Question: I am trying to create a custom ViewGroup, and I want to use it with a full screen application. I am using the "requestWindowFeature(Window.FEATURE_NO_TITLE)" to hide the title bar. The title bar is not showing, but it still consuming space on top of the window.

The image above was generated with the following code:
'''
public class CustomLayoutTestActivity extends Activity {
@Override
public void onCreate(Bundle savedInstanceState) {
super.onCreate(savedInstanceState);
requestWindowFeature(Window.FEATURE_NO_TITLE);
Button b = new Button(this);
b.setText("Hello");
CustomLayout layout = new CustomLayout(this);
layout.addView(b);
setContentView(layout);
}
}
public class CustomLayout extends ViewGroup {
public CustomLayout(Context context) {
super(context);
}
public CustomLayout(Context context, AttributeSet attrs) {
super(context, attrs);
}
public CustomLayout(Context context, AttributeSet attrs, int defStyle) {
super(context, attrs, defStyle);
}
@Override
protected void onLayout(boolean changed, int l, int t, int r, int b) {
Log.i("CustomLayout", "changed="+changed+" l="+l+" t="+t+" r="+r+" b="+b);
final int childCount = getChildCount();
for (int i = 0; i < childCount; ++i) {
final View v = getChildAt(i);
v.layout(l, t, r, b);
}
}
}
'''
(<URL>
It is interesting to see that it is the Android that is given this space for my custom layout. I am setting the CustomLayout as the root layout of my Activity. In the Log in the "onLayout" is receiving "t=25", and that is what is pushing my layout down. What I don't know is what I am doing wrong that makes Android the "t=25" (which is exactly the height of the title bar).
I am running this code in the Android SDK 2.1, but I also happens in Android 2.2.
---
: If I change the CustomLayout class for some default layout (such as LinearLayout), the space disappears. Of course, the default layouts of Android SDK don't create the layout I am trying to create, so that is why I am creating one.
Although the layout I am creating is somewhat complex, this is the smallest code I could create reproducing the problem I have with my layout.
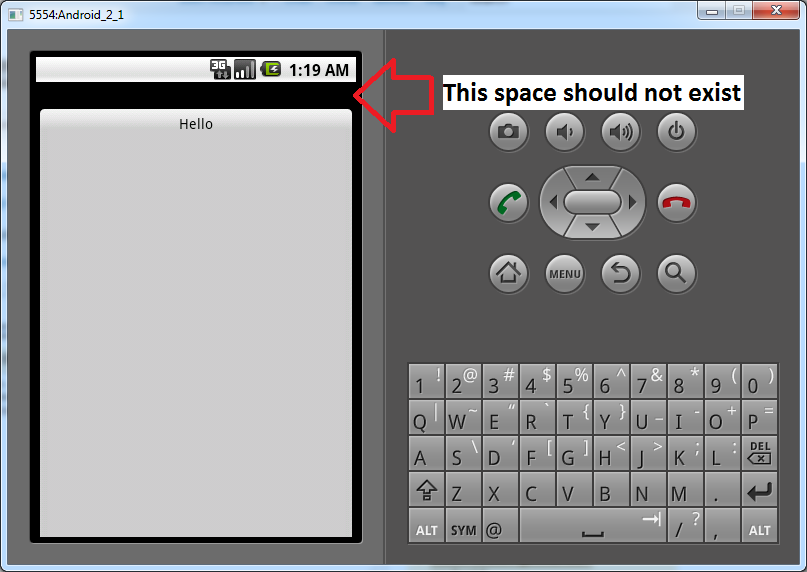
Answer: It's not a full answer, but in the meantime you can work around the problem by wrapping your custom layout in a '<FrameLayout />'
Also, it's worth noting that your layout extends beyond the bottom of the screen. It's shifted down by the title bar height (38 pixels in my emulator)
Got it. onLayout() (and the corresponding layout() method) specify that the coordinate are not relative to the screen origin, they're relative to the parent ( <URL>, causing the gap.
What you actually want to do is:
'''
v.layout(0, 0, r - l, b - t);
'''
That will put your child Views aligned with the top left corner of your View, with the same width and height as your view.